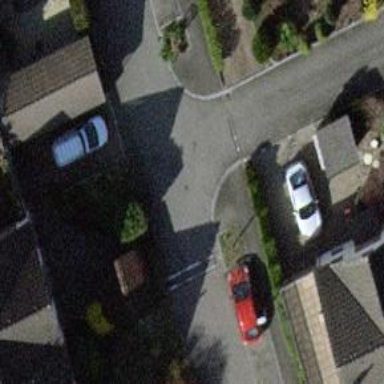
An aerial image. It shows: Residential road with asphalt surface and sidewalk.